Question:
How to convert this multi source flow network in to single source flow network and find the maximum flow in that?
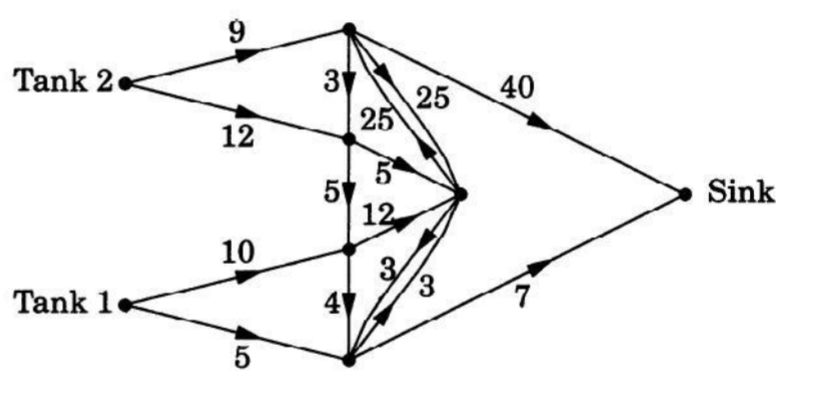
Answer: You create a dummy source node, called 'Source', and draw a directed edge of close-to-infinite-capacity (e.g. sum of capacities of all edges of the graph) from 'Source' to each tank. Every flow in the resulting graph is in one-to-one correspondence with the original multi-source graph.